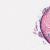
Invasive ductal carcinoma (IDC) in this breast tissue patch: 0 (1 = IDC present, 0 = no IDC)